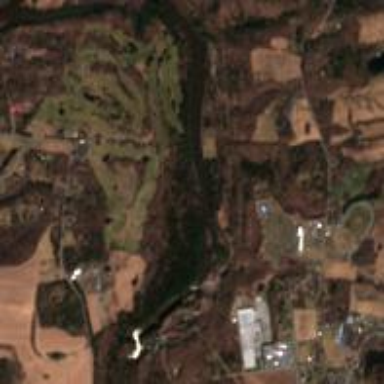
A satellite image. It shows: Golf course.